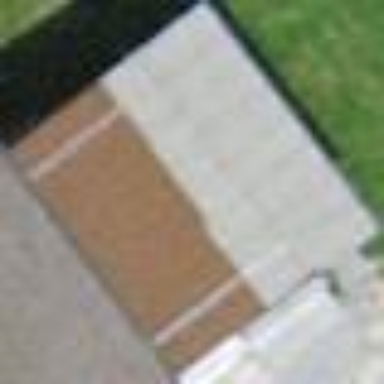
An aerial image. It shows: View of roof of building.